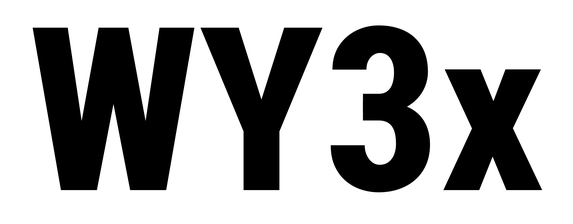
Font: Roboto_Condensed_ExtraBold